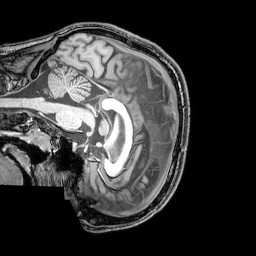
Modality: T1w
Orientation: sagittal
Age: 26
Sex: male
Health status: healthy
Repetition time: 0.081 s
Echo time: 0.037 s